Question: I want to create layout like on image below:
IMAGE
I'm try to do this here: <URL> but I have problems with map and with other dimension... I cant put map on 100% x 100% and also sidebar is big problem
CSS:
'''
<style type="text/css">
#main {
position:absolute;
top:0px;
left:0px;
margin:auto;
width:100%;
height:100%;
background:red;
display:none;
}
#header {
width:100%;
height:50px;
background: #4096ee; /* Old browsers */
background: -moz-linear-gradient(top, #4096ee 0%, #4096ee 100%); /* FF3.6+ */
background: -webkit-gradient(linear, left top, left bottom, color-stop(0%,#4096ee), color-stop(100%,#4096ee)); /* Chrome,Safari4+ */
background: -webkit-linear-gradient(top, #4096ee 0%,#4096ee 100%); /* Chrome10+,Safari5.1+ */
background: -o-linear-gradient(top, #4096ee 0%,#4096ee 100%); /* Opera 11.10+ */
background: -ms-linear-gradient(top, #4096ee 0%,#4096ee 100%); /* IE10+ */
background: linear-gradient(to bottom, #4096ee 0%,#4096ee 100%); /* W3C */
filter: progid:DXImageTransform.Microsoft.gradient( startColorstr='#4096ee', endColorstr='#4096ee',GradientType=0 ); /* IE6-9 */
margin:auto;
}
#middle {
background:green;
width:100%;
}
#side_bar {
background:#ccc;
width:350px;
height:400px;
float:left;
}
#map {
background:yellow;
width:999px;
height:400px;
display:block;
float:left;
}
#bottom {
position:fixed;
bottom:0;
background:yellowgreen;
height:100px;
width:100%;
}
#firstPage {
margin:auto;
height:100%;
width:100%;
z-index:2;
}
#left {
font-family: Verdana, Geneva, sans-serif;
font-size: 12px;
width:50%;
height:100%;
-webkit-transition: all 1s ease-in 1s;
-moz-transition: all 1s ease-in 1s;
-ms-transition: all 1s ease-in 1s;
-o-transition: all 1s ease-in 1s;
transition: all 1s ease-in 1s;
}
.right {
background:url('http://31.media.tumblr.com/5828e52a075f36c07be52a9e2cf15583/tumblr_mo4w97RRfe1qelb6lo1_400.jpg') no-repeat;
}
.logo {
font-size:32px;
font-family:"Arial Black", Gadget, sans-serif;
color:yellowgreen;
}
#firstPage table tr .logo p label {
font-size: 12px;
}
</style>
'''
So how I must change CSS code to get layout fixed to screen like on image I put above?
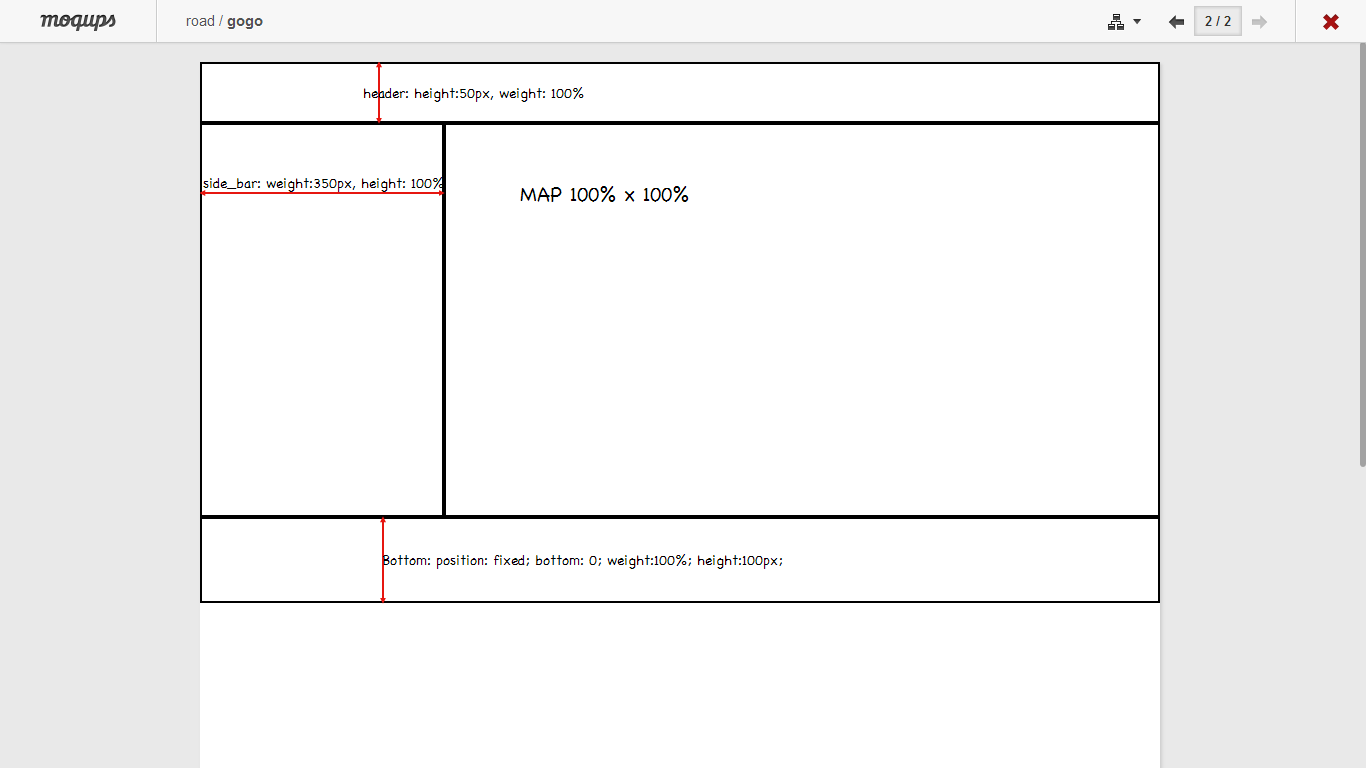
Answer: This should do it:
'''
<header>Header</header>
<content>
<side>Side</side>
<div>Map</div>
</content>
<footer>Footer</footer>
<style>
html, body {
margin:0px;
padding:0px;
}
header {
width:100%;
height:100px;
position:absolute;
background:red;
}
content {
top:100px;
right:0px;
left:0px;
bottom:150px;
position:absolute;
}
content > side {
width:300px;
height:100%;
position:absolute;
background:green;
}
content > div {
top:0px;
right:0px;
left:300px;
bottom:0px;
position:absolute;
background:blue;
}
footer {
width:100%;
height:150px;
bottom:0px;
position:absolute;
background:red;
}
</style>
'''
Good luck!